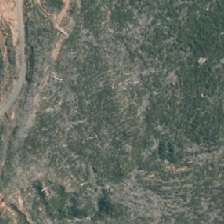
Land cover: harvested_forest